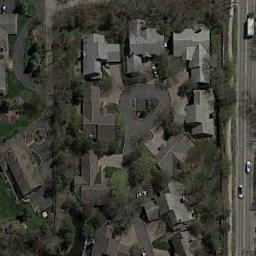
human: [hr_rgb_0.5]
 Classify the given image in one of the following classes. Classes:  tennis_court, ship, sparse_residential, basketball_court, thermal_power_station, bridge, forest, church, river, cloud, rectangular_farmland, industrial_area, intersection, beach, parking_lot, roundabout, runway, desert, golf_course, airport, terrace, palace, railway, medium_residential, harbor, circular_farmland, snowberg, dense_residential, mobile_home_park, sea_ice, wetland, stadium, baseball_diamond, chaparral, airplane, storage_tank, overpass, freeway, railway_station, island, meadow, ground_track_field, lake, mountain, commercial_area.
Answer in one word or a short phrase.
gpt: medium_residential